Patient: sex M, age 64
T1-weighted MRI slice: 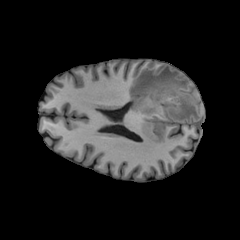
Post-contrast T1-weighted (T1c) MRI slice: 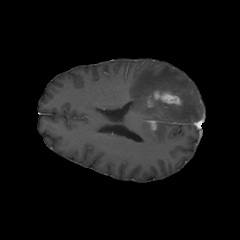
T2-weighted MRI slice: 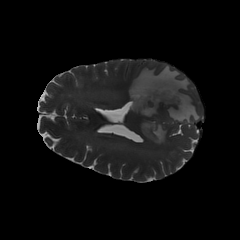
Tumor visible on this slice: yes
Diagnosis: Glioblastoma, IDH-wildtype
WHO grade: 4